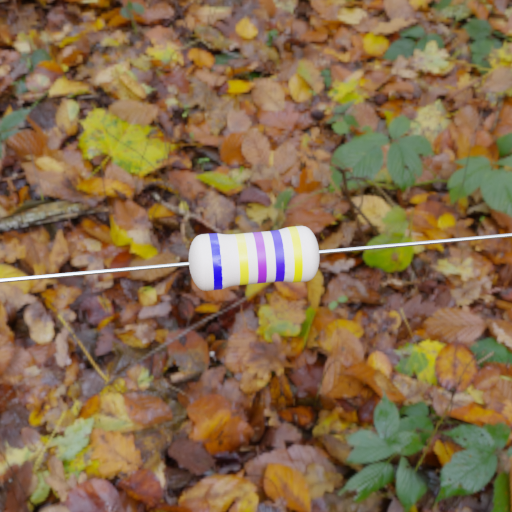
Resistor colour bands (in order): blue, yellow, violet, blue, yellow